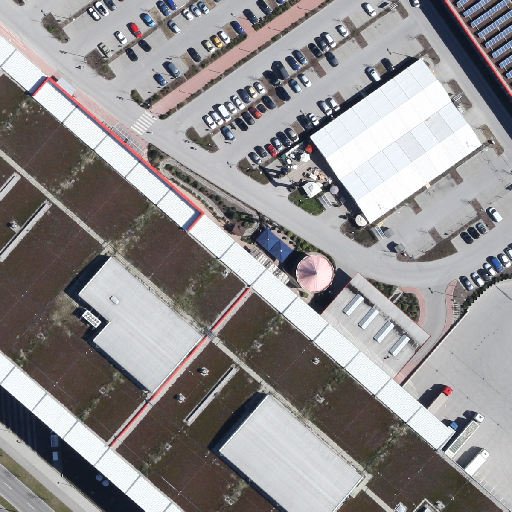
Referring expression: van